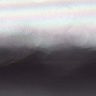
Metastatic tissue present: no